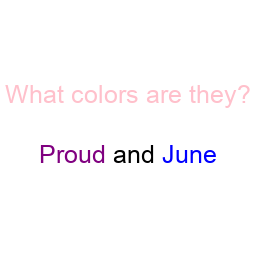
Color: purple, blue
Background color: white
Question text color: pink